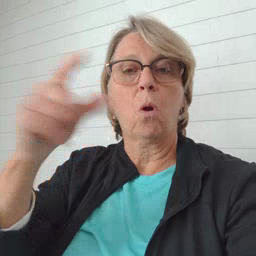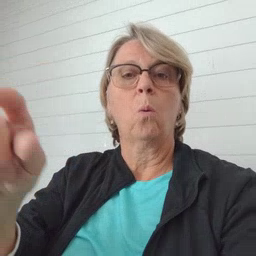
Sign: go